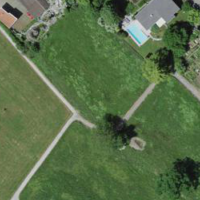
EUNIS habitat code: 25
Species observed at this site:
Lamium galeobdolon